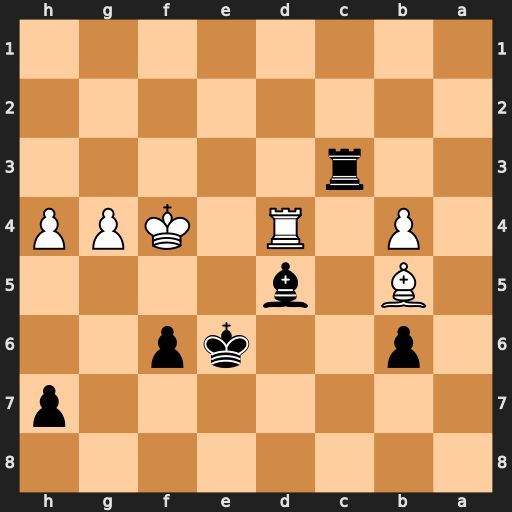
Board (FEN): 8/7p/1p2kp2/1B1b4/1P1R1KPP/2r5/8/8
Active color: b
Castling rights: -
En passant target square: -
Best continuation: Rf3#